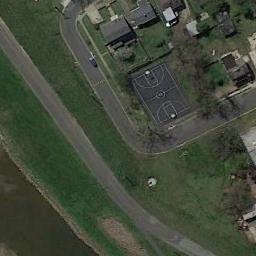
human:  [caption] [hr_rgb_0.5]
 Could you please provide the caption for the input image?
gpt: A basketball court next to some houses and a road beside .

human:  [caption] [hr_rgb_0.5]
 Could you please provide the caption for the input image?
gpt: There is a basketball court surrounded by many houses and trees next to the grass with a road pass by .

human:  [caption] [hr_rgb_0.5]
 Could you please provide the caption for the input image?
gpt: Next to the buildings is a basketball court,Surrounded by the roads and lawn .

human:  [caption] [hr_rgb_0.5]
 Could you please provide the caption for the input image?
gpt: There is a gray basketball court in the upper right corner .

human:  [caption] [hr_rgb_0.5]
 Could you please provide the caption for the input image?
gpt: Many buildings are next to the basketball court .